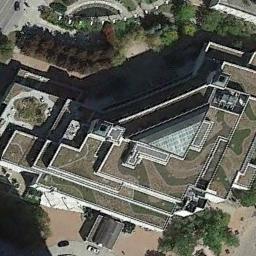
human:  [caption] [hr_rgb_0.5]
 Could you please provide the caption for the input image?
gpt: There is a row of trees at the top .

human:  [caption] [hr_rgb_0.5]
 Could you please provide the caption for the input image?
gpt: In a business district there are several tall buildings of different shapes and several roads and many trees .

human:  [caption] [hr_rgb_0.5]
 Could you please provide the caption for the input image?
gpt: A commercial area has a triangular building and a small park is behind the  commercial area .

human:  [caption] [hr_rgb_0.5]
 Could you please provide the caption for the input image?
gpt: The commercial area is on the open place .

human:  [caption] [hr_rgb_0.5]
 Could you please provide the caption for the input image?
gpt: There are buildings with brown roofs on a commercial area .